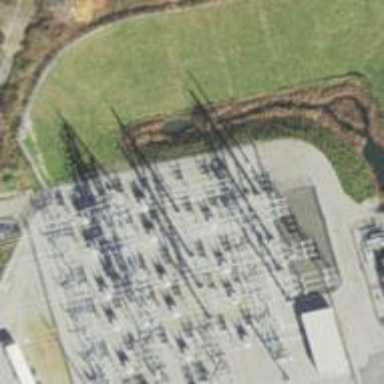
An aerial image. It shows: Switch used for power control.